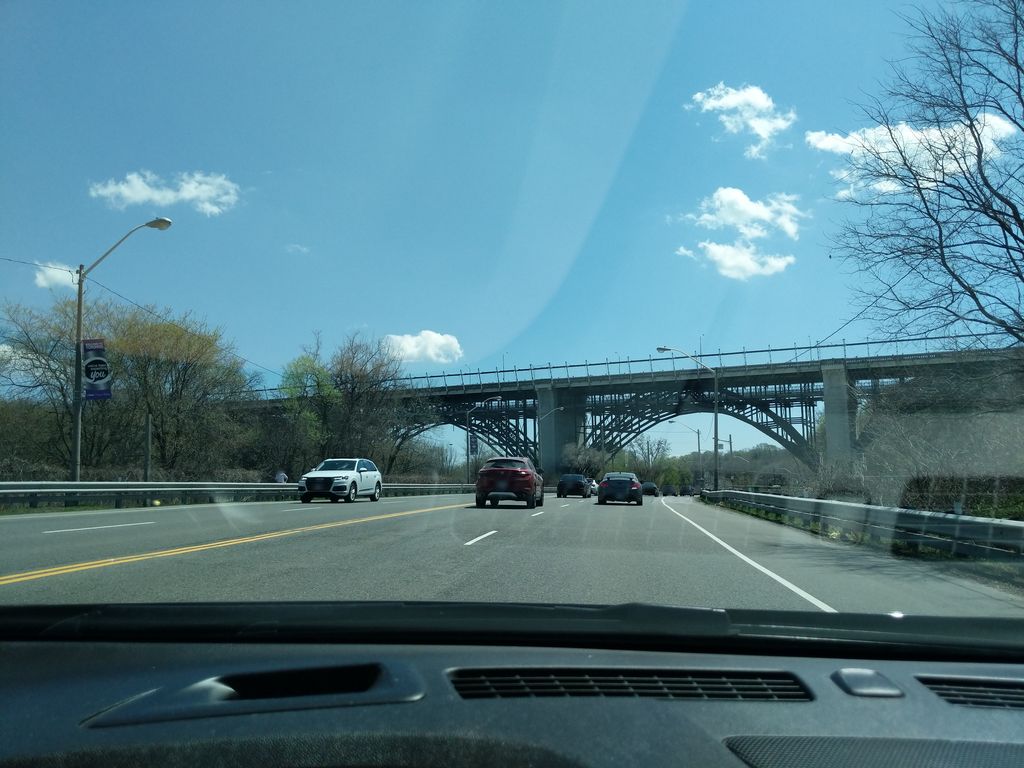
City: toronto